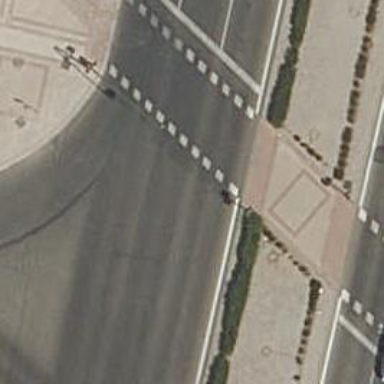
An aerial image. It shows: Road with traffic signals.